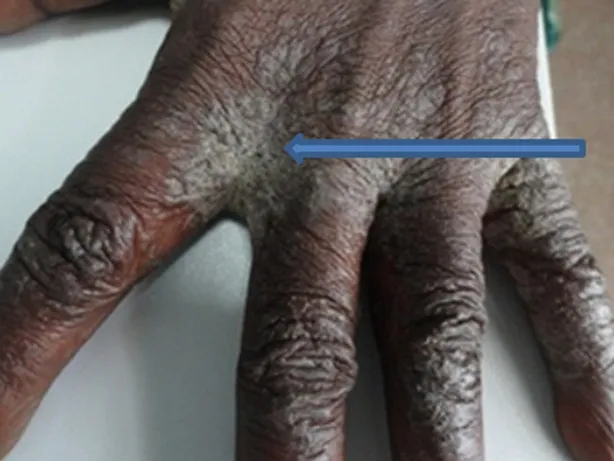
showing scabies in web of the hand with also thick scales.
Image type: medical_photograph (skin_photograph)